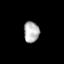
Tissue: lung
Cell type: Epithelial cells
Senescence score: 0.1243
Nuclear area (px): 317
Mean DAPI intensity: 180.177